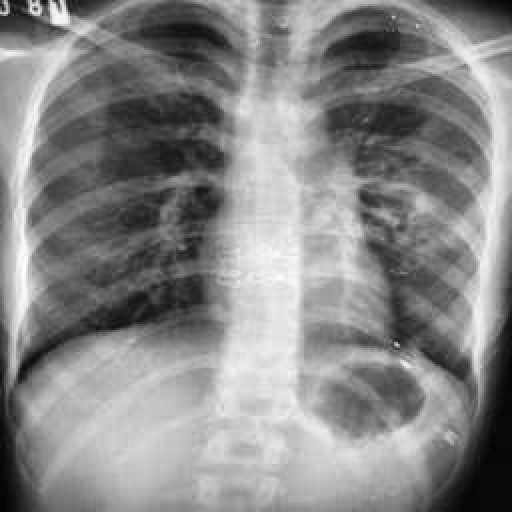
Finding: TUBERCULOSIS